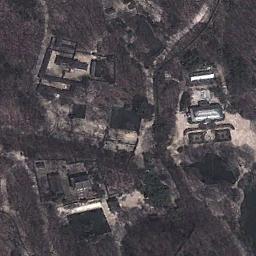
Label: palace